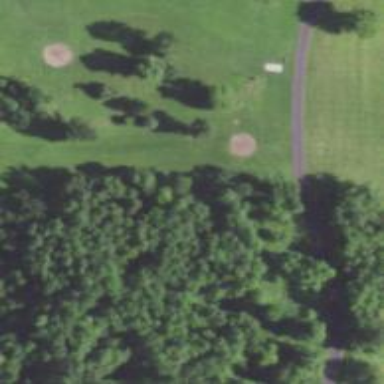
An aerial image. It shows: Disc golf basket.